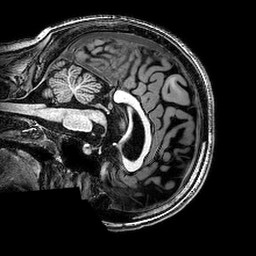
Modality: T1w
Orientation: sagittal
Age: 21
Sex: female
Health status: healthy
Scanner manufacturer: philips
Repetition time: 0.008148 s
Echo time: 0.00373 s